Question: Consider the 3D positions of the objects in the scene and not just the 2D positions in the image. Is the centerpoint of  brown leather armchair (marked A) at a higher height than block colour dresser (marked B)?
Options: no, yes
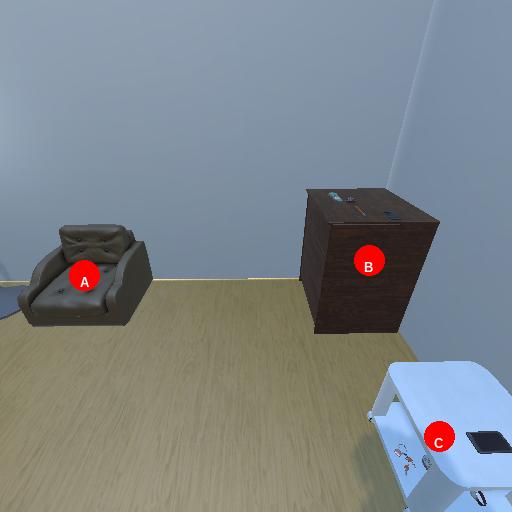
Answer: no